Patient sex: M
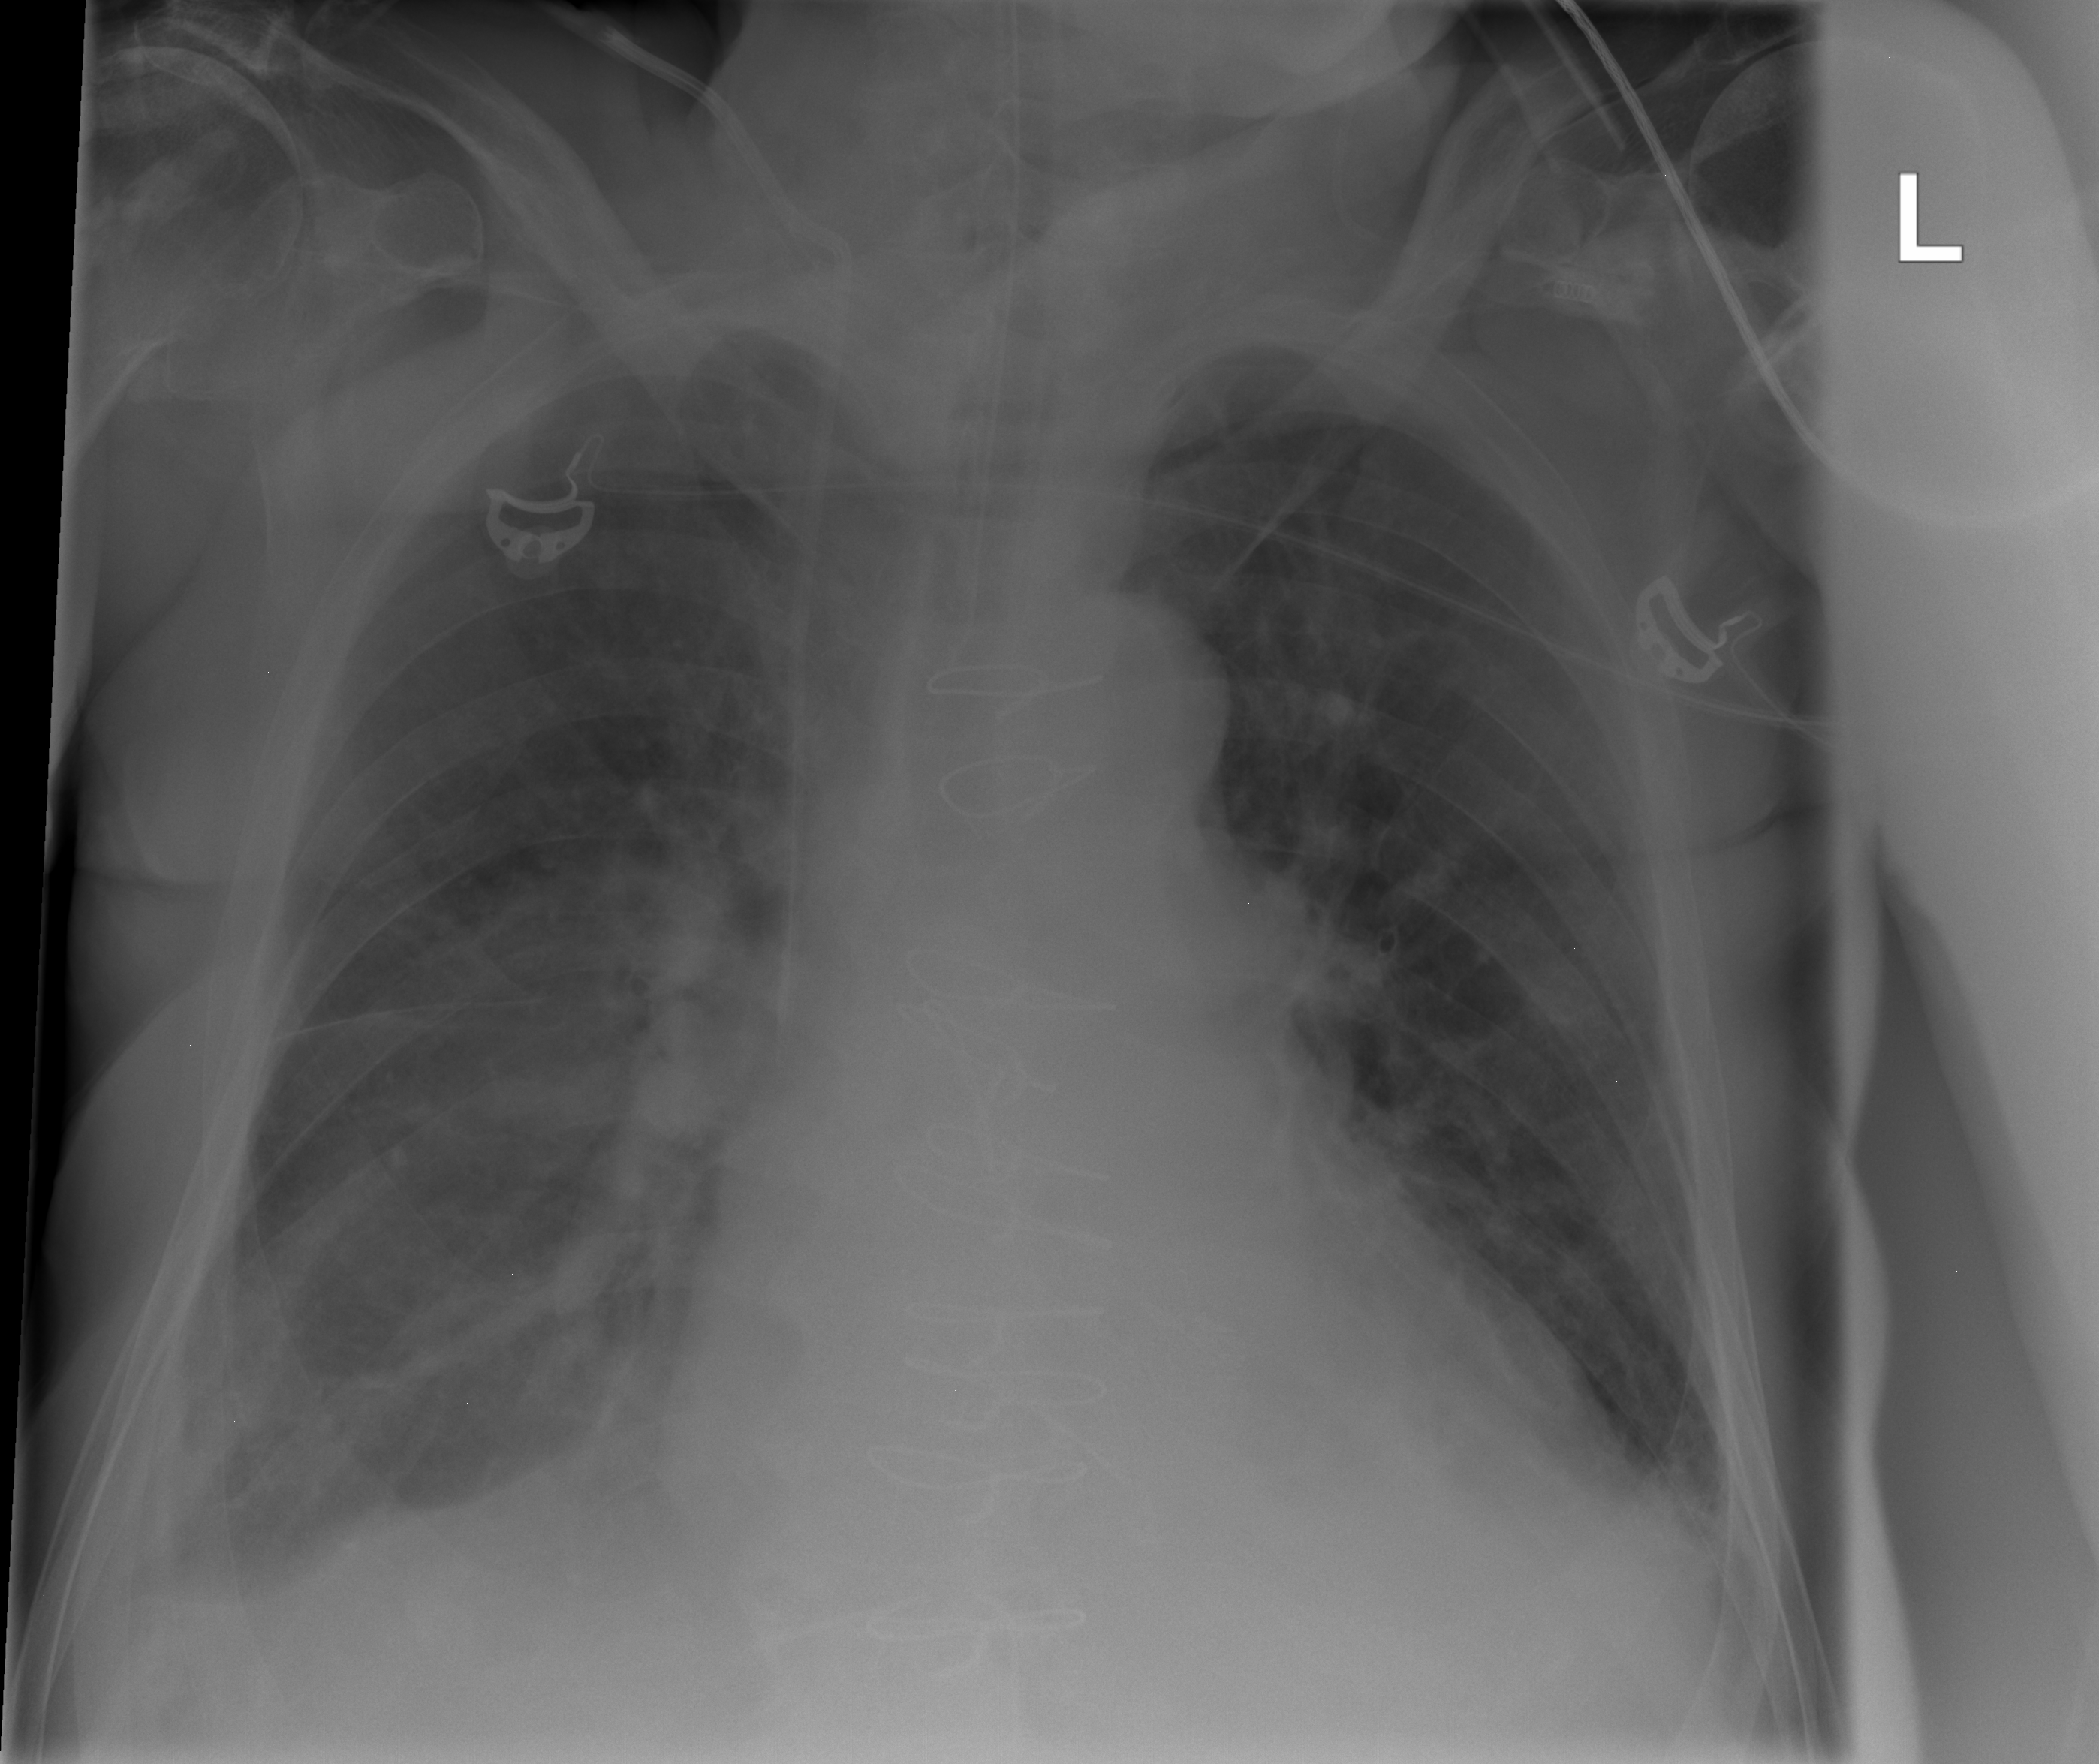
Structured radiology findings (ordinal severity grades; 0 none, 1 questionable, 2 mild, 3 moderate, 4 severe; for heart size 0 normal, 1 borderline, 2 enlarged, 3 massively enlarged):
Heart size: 2
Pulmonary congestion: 0
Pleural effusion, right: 2
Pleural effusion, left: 2
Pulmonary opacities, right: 0
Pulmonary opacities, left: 0
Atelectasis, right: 2
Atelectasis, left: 2